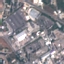
Land use / land cover class: Industrial